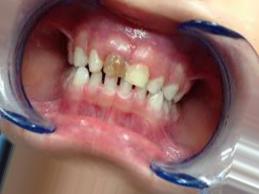
Condition: Tooth Discoloration